Question: I get "Not Applicable" in the Data Model inspector.
I'm following <URL> and when I try to change the relationship between two entities I don't have the option.

I can't figure out if I'm missing something or if this is just a bug.
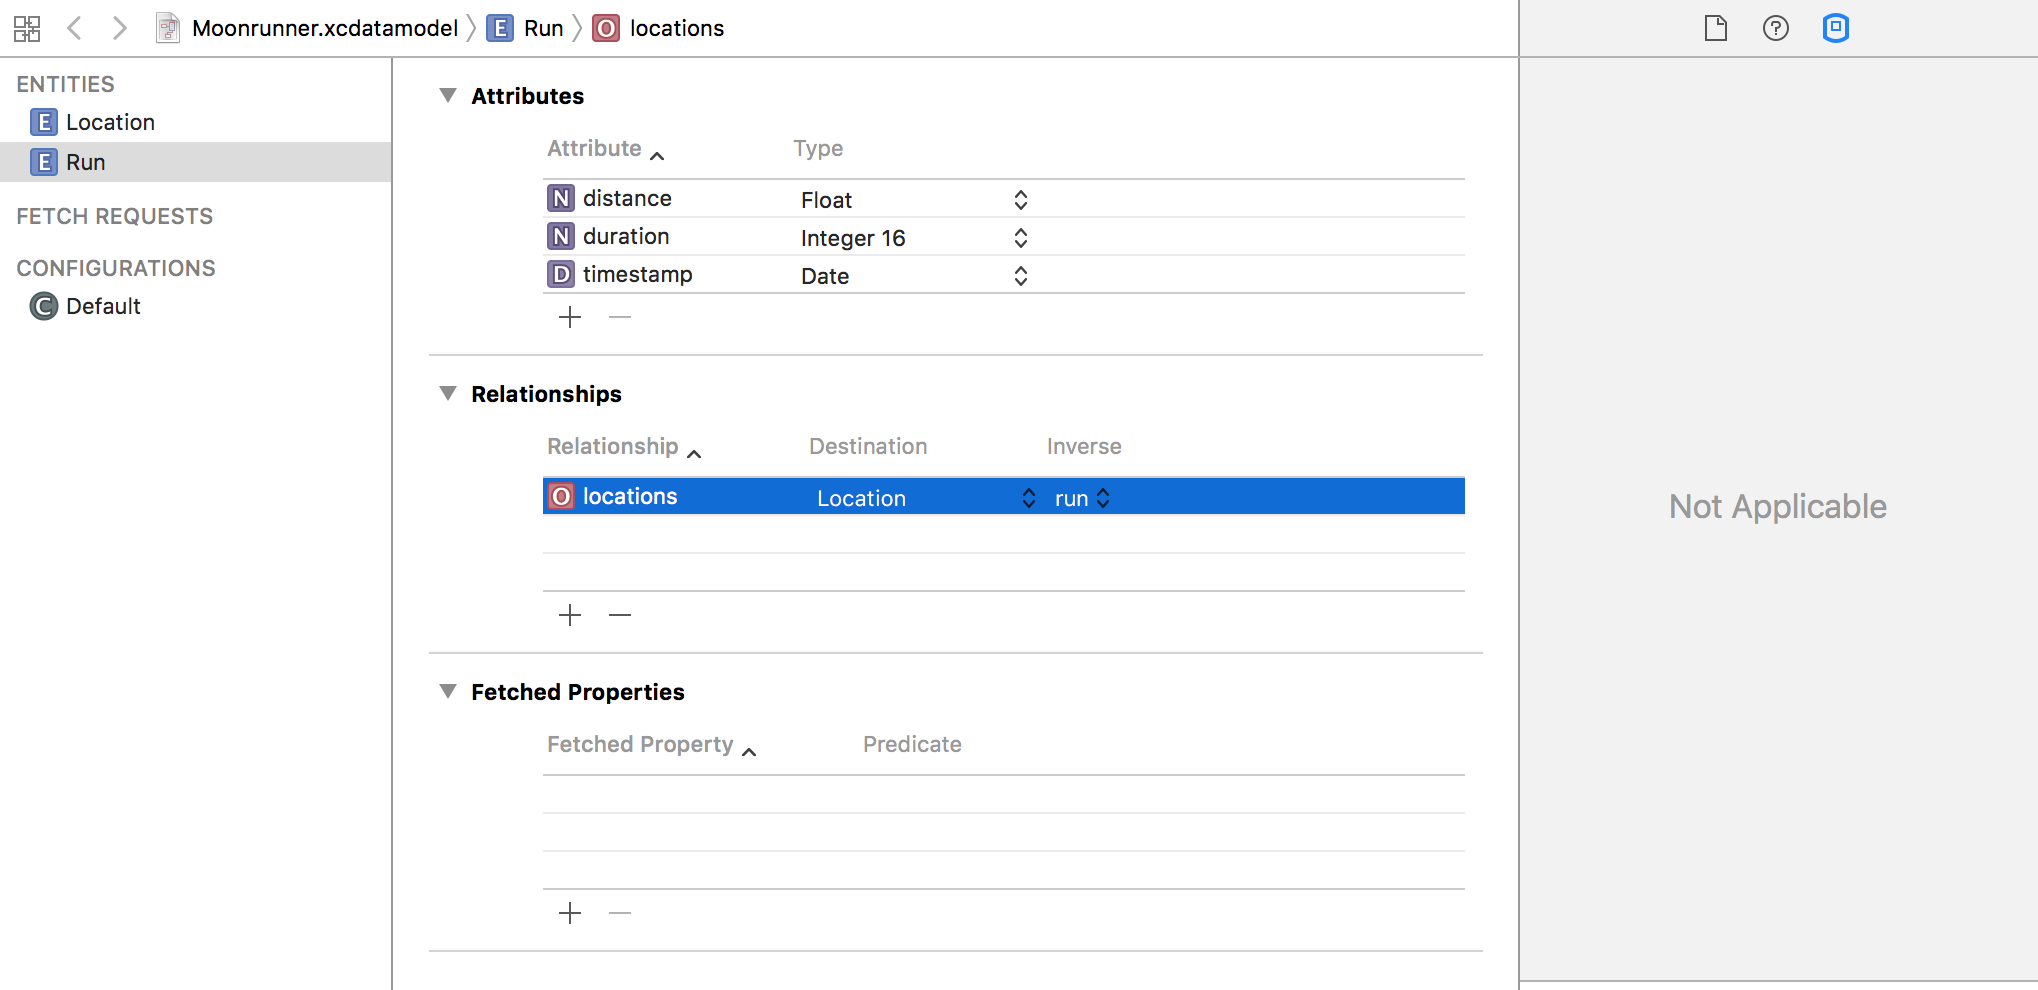
Answer: 1. Change editor style to graph.
2. Click on property in relation part of table.
3. Click inspector on right side.
4. Change as you like.
Edit.
I added picture, where all the elements are
<URL>